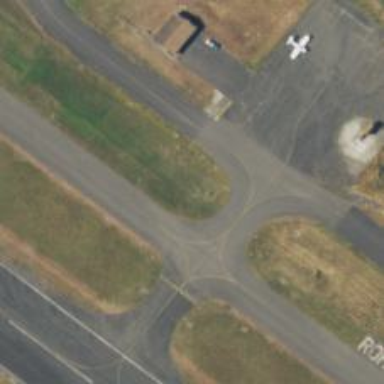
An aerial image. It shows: Apron at the airport.